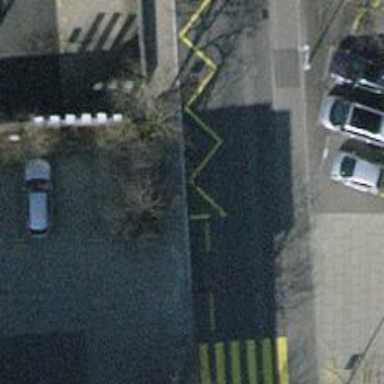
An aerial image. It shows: Bus stop equipped with public transport stop position.